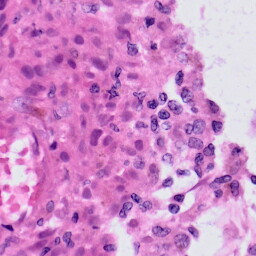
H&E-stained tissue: Skin